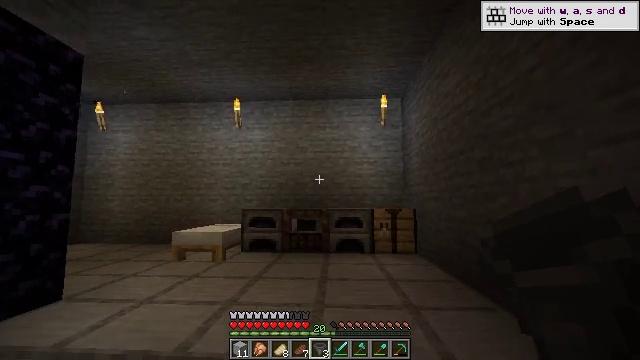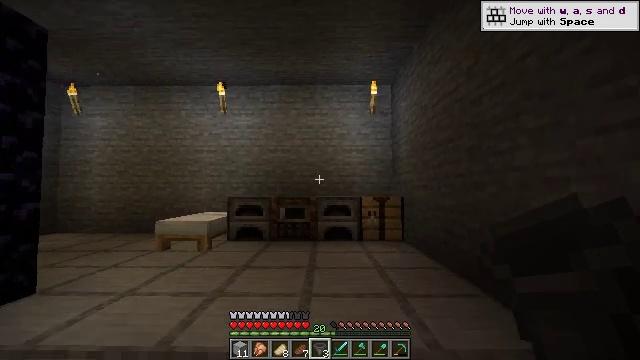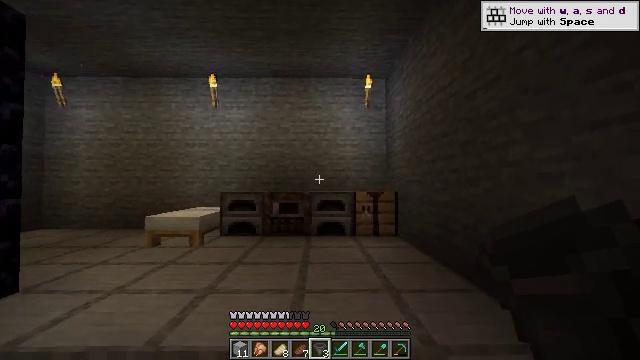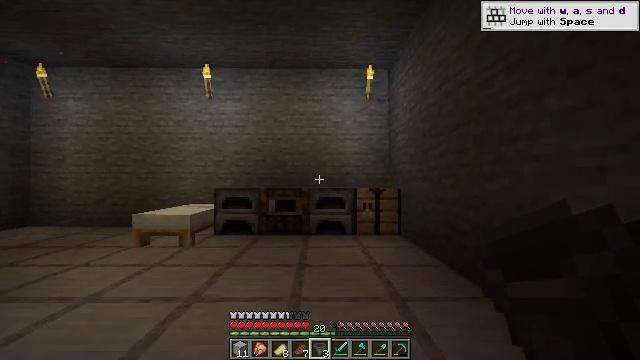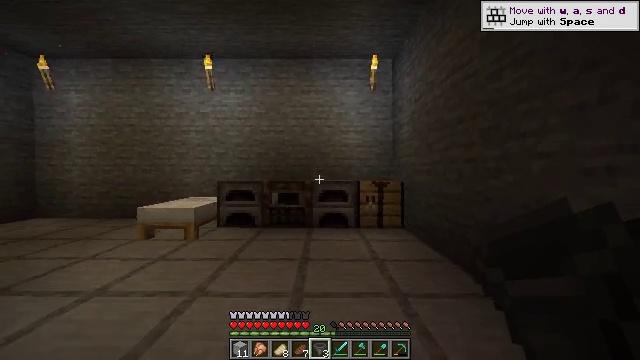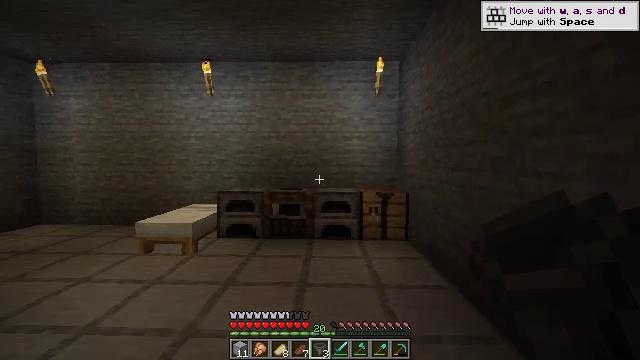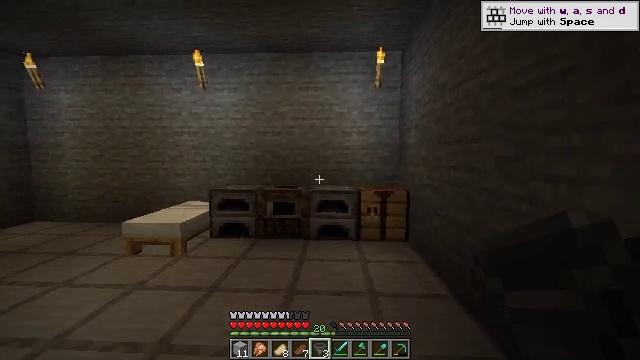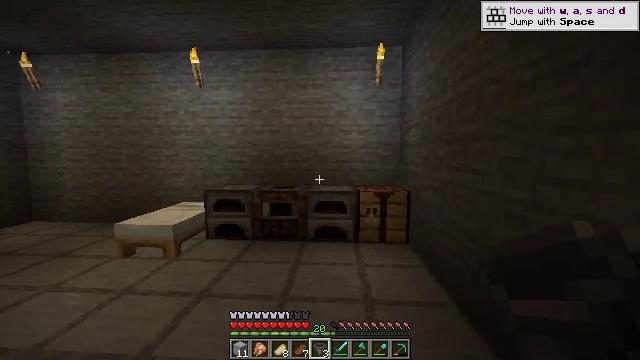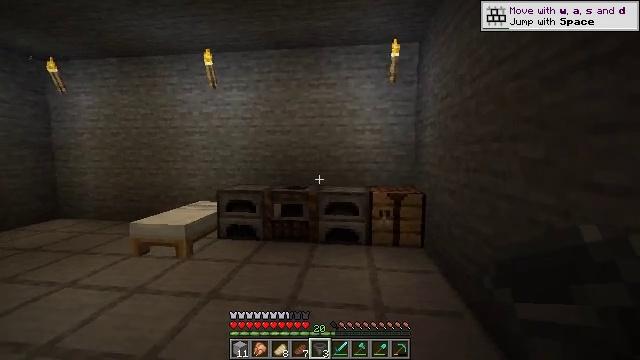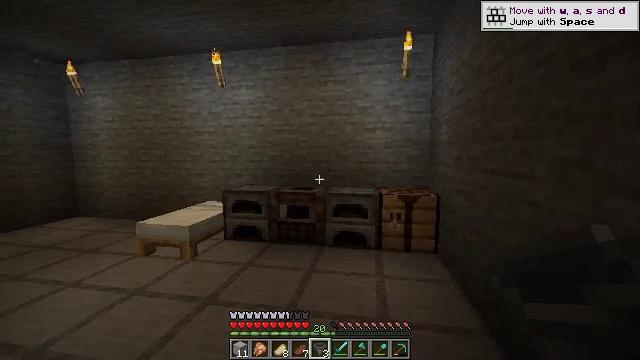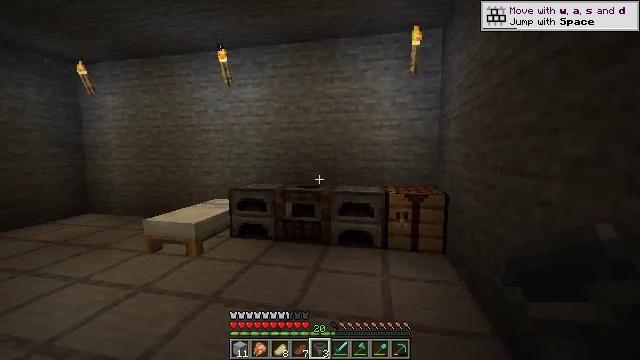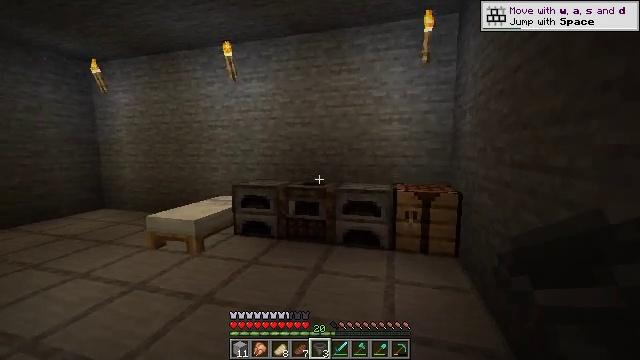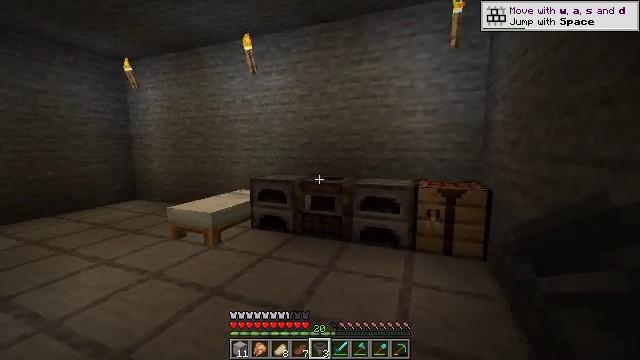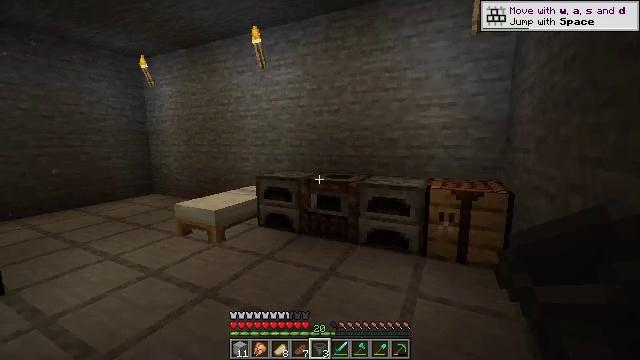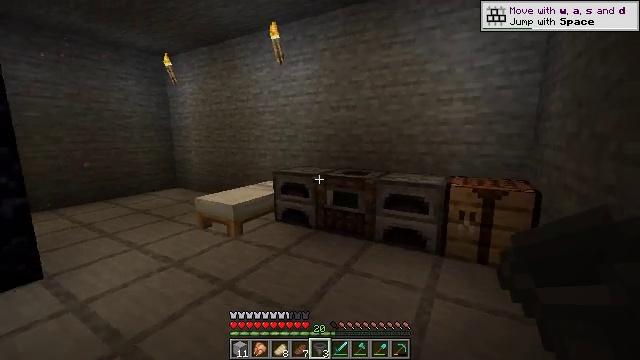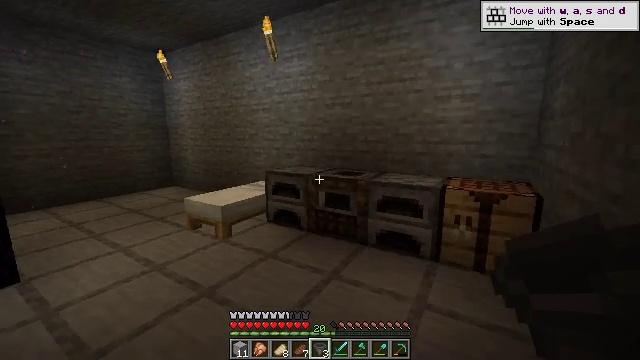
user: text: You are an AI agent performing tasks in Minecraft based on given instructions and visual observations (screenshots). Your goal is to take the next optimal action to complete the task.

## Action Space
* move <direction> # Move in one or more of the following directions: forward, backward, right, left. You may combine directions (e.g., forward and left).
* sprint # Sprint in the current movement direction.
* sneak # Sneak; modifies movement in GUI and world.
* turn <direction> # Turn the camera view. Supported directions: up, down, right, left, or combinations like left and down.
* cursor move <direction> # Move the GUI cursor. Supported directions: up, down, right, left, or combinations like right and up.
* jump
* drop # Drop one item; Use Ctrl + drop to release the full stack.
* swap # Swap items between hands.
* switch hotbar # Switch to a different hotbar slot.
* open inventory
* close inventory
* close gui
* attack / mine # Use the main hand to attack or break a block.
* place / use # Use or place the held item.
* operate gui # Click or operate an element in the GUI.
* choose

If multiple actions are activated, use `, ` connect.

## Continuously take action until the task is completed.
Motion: motion action
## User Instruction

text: craft item air
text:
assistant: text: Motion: move forward, turn right and down
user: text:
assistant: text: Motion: move forward, turn right and down
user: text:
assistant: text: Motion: move forward
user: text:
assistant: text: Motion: move forward and move right, turn down
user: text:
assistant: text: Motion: move forward and move right, turn left and down
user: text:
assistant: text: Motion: move forward and move right, turn left and down
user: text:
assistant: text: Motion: move forward and move right
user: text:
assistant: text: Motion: move forward and move right, turn left
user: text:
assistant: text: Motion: move forward and move right, turn left
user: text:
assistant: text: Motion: move forward and move right, turn left
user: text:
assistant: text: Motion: move forward and move right, turn left
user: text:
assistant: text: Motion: move forward and move right, turn left and down
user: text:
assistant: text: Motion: move forward and move right, turn left
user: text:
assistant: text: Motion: move forward and move right, turn left
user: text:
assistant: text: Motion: turn left
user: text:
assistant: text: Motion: no_op
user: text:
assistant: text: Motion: turn left
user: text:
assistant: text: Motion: no_op
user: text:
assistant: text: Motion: no_op
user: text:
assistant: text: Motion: no_op
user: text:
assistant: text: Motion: move forward, turn left
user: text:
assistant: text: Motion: move forward
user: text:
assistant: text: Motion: move forward
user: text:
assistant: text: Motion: move forward
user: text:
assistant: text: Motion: move forward
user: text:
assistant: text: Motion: move forward
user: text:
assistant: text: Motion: no_op
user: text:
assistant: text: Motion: no_op
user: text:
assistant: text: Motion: no_op
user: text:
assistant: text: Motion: no_op